Question: I am trying out the <URL> for creating charts on Android. It looks quite decent, but I am wondering if there is a way to add some space between the tick labels and the graph itself. As you can see, there is basically none:

I use the following code to set up the graph (very similar to the <URL>:
'''
GraphView graph = (GraphView)view.findViewById(R.id.graph);
LineGraphSeries<DataPoint> series = new LineGraphSeries<DataPoint>(new DataPoint[] {
new DataPoint(0, 1),
new DataPoint(1, 5),
new DataPoint(2, 3)
});
graph.addSeries(series);
'''
I tried using 'graph.getGridLabelRenderer().setPadding()', but that just added padding around the whole graph.
So, is there a way to put some padding around those labels?
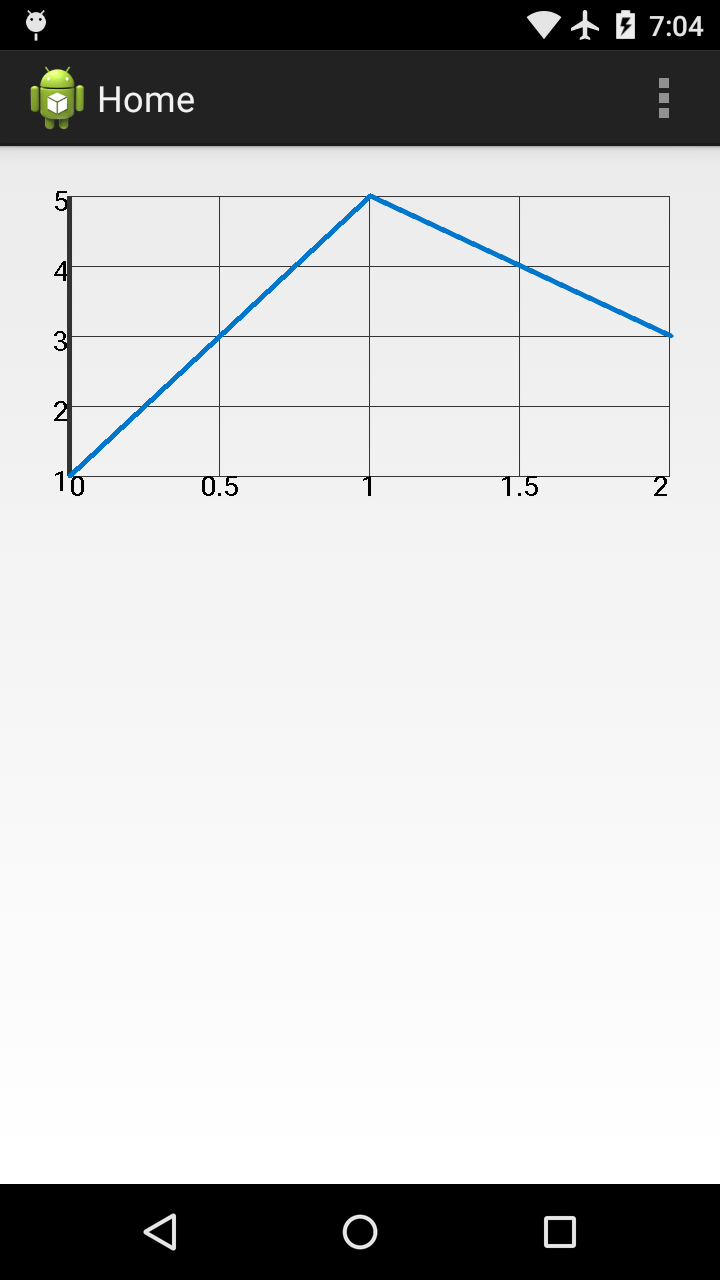
Answer: yes it is possible in the current version in github (will be released in 4.0.1).
There is the method:
'''
graph.getGridLabelRenderer().setLabelsSpace(x)
'''